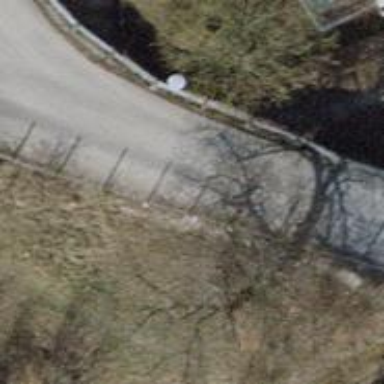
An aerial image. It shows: Service road with unpaved surface that crosses over bridge.